Field crop: tomato
Growth stage: 2
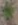
Species: solanum